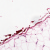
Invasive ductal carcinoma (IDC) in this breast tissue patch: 0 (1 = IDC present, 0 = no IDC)